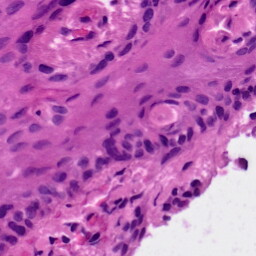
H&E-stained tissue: Skin